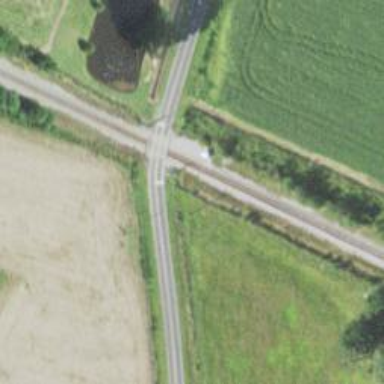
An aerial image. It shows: Level crossing along the railway.